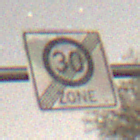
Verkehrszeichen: EndeZone30
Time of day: Night
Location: Outdoor (Nature)
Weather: Clear
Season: NotSpecified
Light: Natural